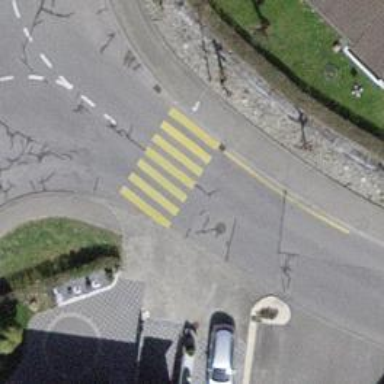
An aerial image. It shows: Zebra crossing on the road.